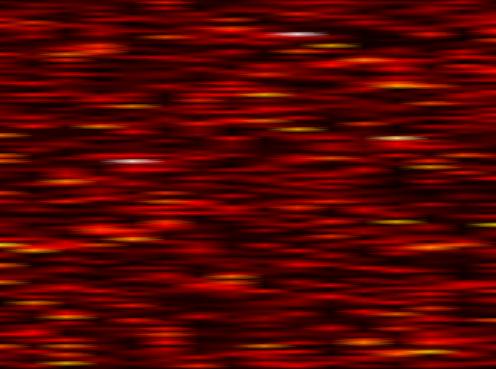
Label: OFDM